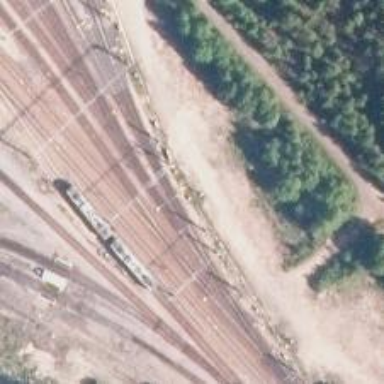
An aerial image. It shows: Railway yard with electrified contact lines.